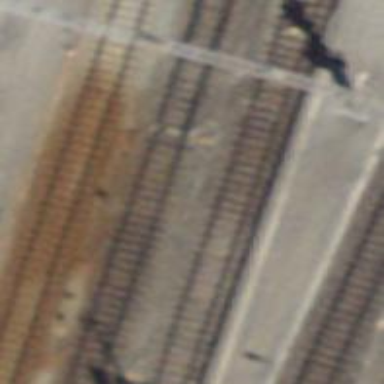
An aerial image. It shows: Railway switch.